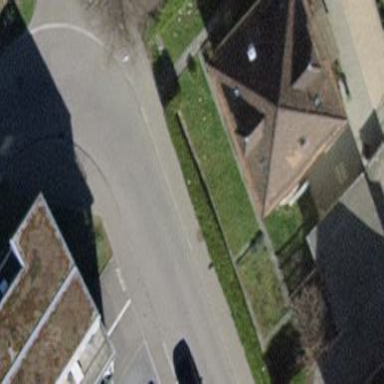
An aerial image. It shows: House with tiled roof.